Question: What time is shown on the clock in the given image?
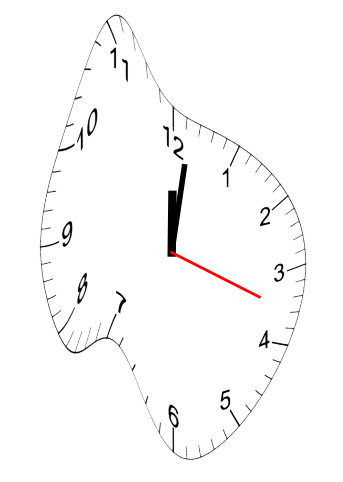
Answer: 12:01:18